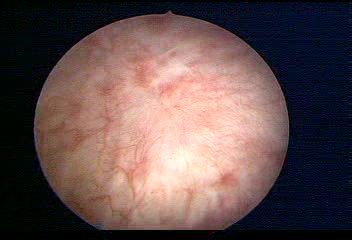
Modality: WLC
Class: Normal mucosa
Bladder cancer association: No